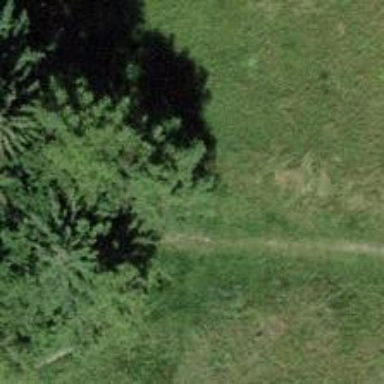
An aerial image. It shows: Path of earth steps.